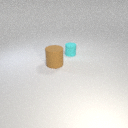
small cyan rubber cylinder behind large brown rubber cylinder